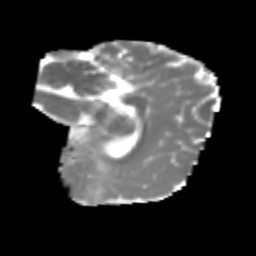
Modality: MD
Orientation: sagittal
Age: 6
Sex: male
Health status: healthy